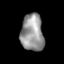
Tissue: skin
Cell type: Epithelial cells
Senescence score: 0.2855
Nuclear area (px): 824
Mean DAPI intensity: 150.32